RGB frame:
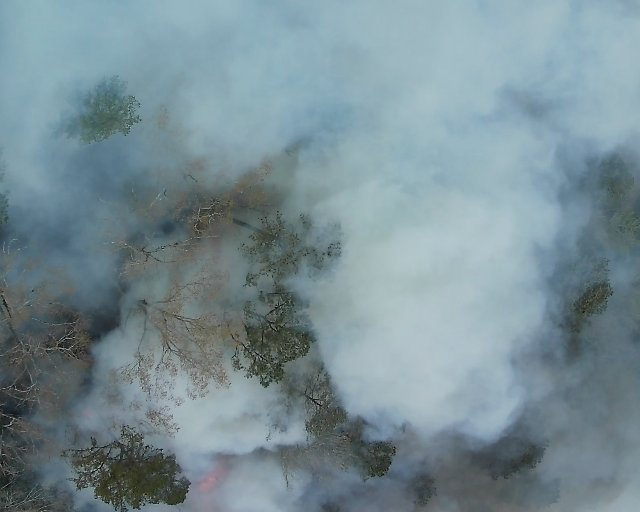
Thermal frame:
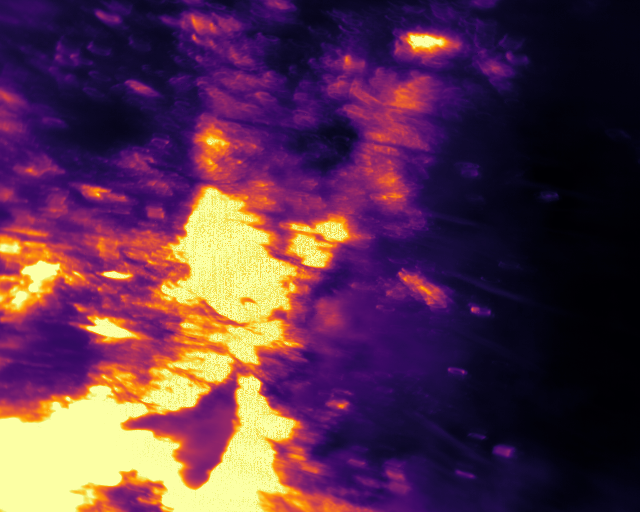
Captured: 2026-02-26 03:11:18
Pixels at or above 80 °C: 113795 (fraction of frame: 0.3473)